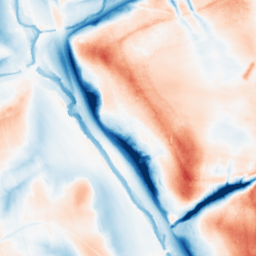
Category: classical
Decomposition family: gaussian_anisotropic
Decomposition parameters: sigma_x: 20
sigma_y: 10
Upsampling method: sinc_hamming
Upsampling parameters: scale: 2
kernel_size: 4
Upsampling scale: 2